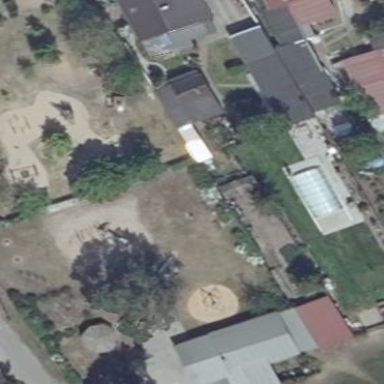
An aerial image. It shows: Playground area for leisure land.